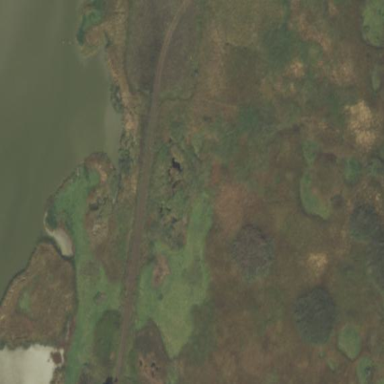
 possibly due to poor drainage or abundance of rainwater or melted snow."